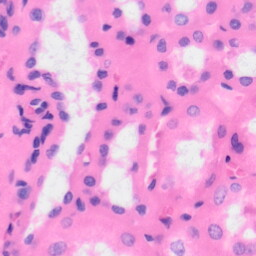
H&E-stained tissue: Kidney